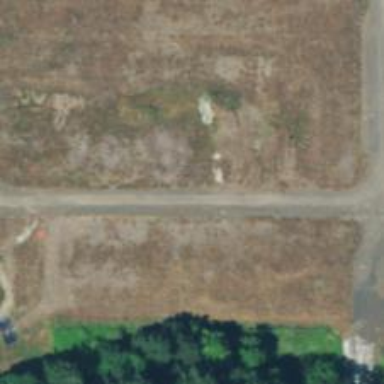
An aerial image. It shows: Driveway.